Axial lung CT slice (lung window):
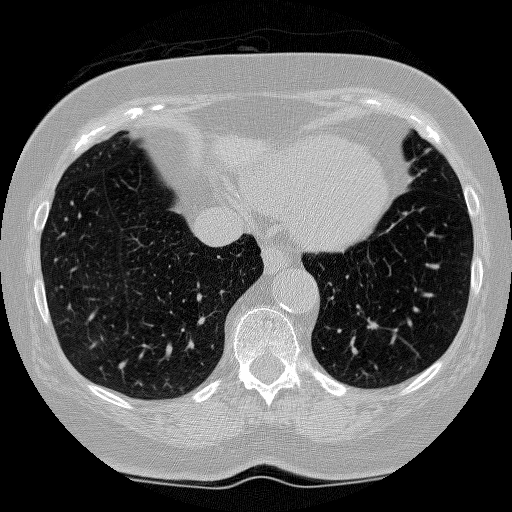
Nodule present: yes
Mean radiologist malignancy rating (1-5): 4.25